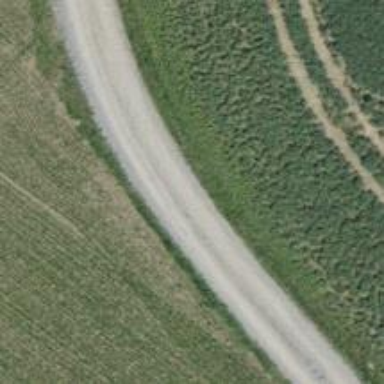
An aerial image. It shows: Track with compacted grade3 surface.